Question: Flask beginner here. I have a little Flask app using the following model:
'''
class Question(db.Model):
__tablename__ = 'questions'
id = db.Column(db.Integer, primary_key=True)
text = db.Column(db.String, nullable=False)
class Answer(db.Model):
__tablename__ = 'answers'
id = db.Column(db.Integer, primary_key=True)
text = db.Column(db.String, nullable=False)
question_id = db.Column(db.Integer, db.ForeignKey('questions.id'))
question = db.relationship("Question", backref="answers")
'''
I fire up the admin using the following lines in my app:
'''
admin = Admin(app)
admin.add_view(ModelView(Question, db.session))
admin.add_view(ModelView(Answer, db.session))
'''
Now in the create form for the answer model, I have a drop down box for question, but it's not populated properly:

The <URL>, they are not documented at all. I'm having a hard time figuring out what is really necessary here and how this works.
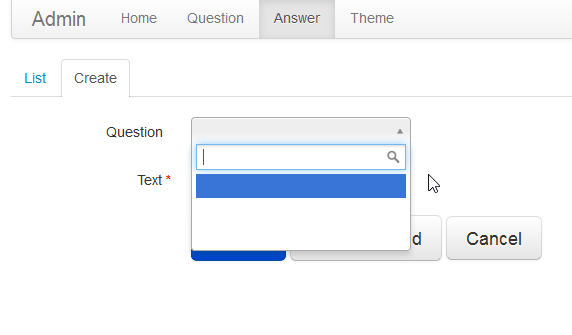
Answer: Figured it out thanks to a friendly IRC user called ! The models need to have '__str__()' implemented:
'''
class Question(db.Model):
__tablename__ = 'questions'
id = db.Column(db.Integer, primary_key=True)
text = db.Column(db.String, nullable=False)
def __str__(self):
return self.text
'''